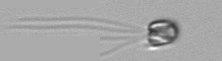
Label: flagellate_morphotype1